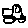
Label: car